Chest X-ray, PA view. Patient: 31 years old, sex M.
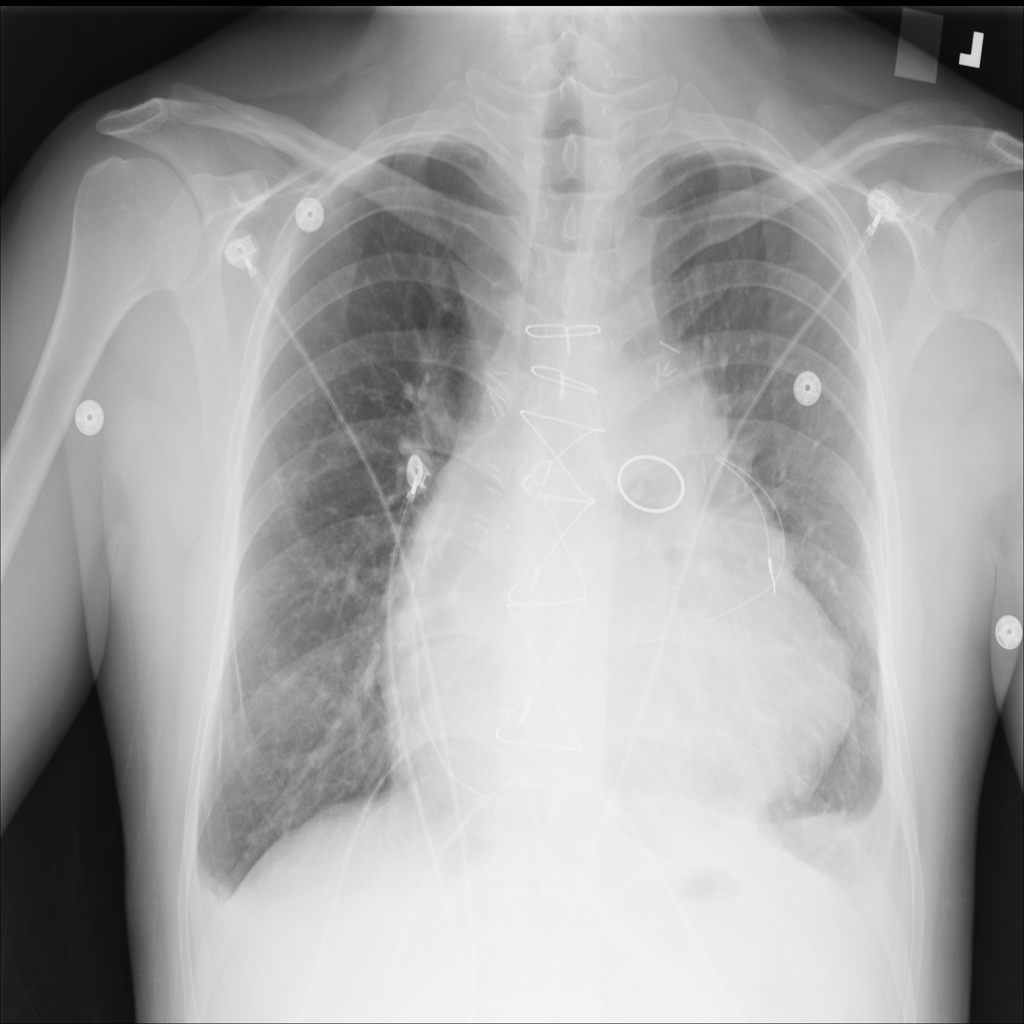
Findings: Effusion